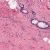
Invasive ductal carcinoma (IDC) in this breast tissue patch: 0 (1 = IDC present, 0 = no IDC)